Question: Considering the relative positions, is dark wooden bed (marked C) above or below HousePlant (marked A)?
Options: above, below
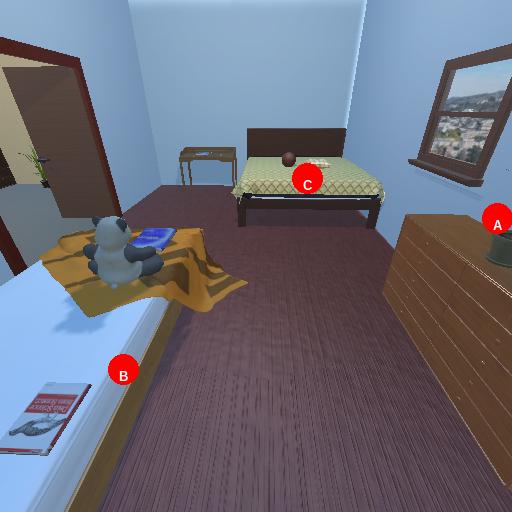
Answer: above